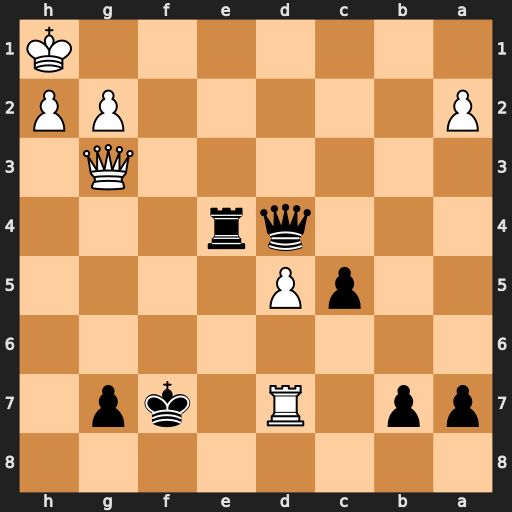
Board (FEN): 8/pp1R1kp1/8/2pP4/3qr3/6Q1/P5PP/7K
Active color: b
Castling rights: -
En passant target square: -
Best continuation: Ke8 Rd8+ Kxd8